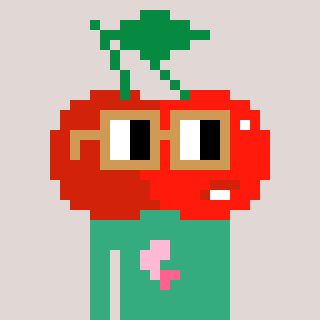
a pixel art character with square brown glasses, a cherry-shaped head and a teal-colored body on a warm background